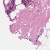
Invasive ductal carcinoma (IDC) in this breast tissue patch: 0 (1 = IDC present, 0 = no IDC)